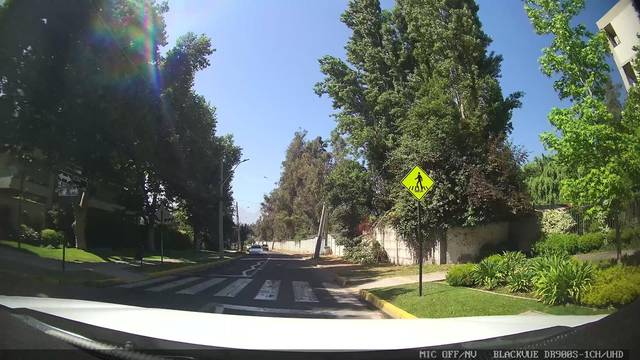
Region: Chile
Coordinates: -33.357, -70.525